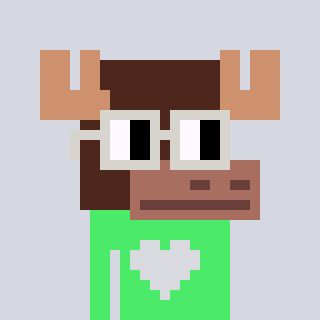
a pixel art character with square light gray glasses, a moose-shaped head and a teal-colored body on a cool background